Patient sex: M
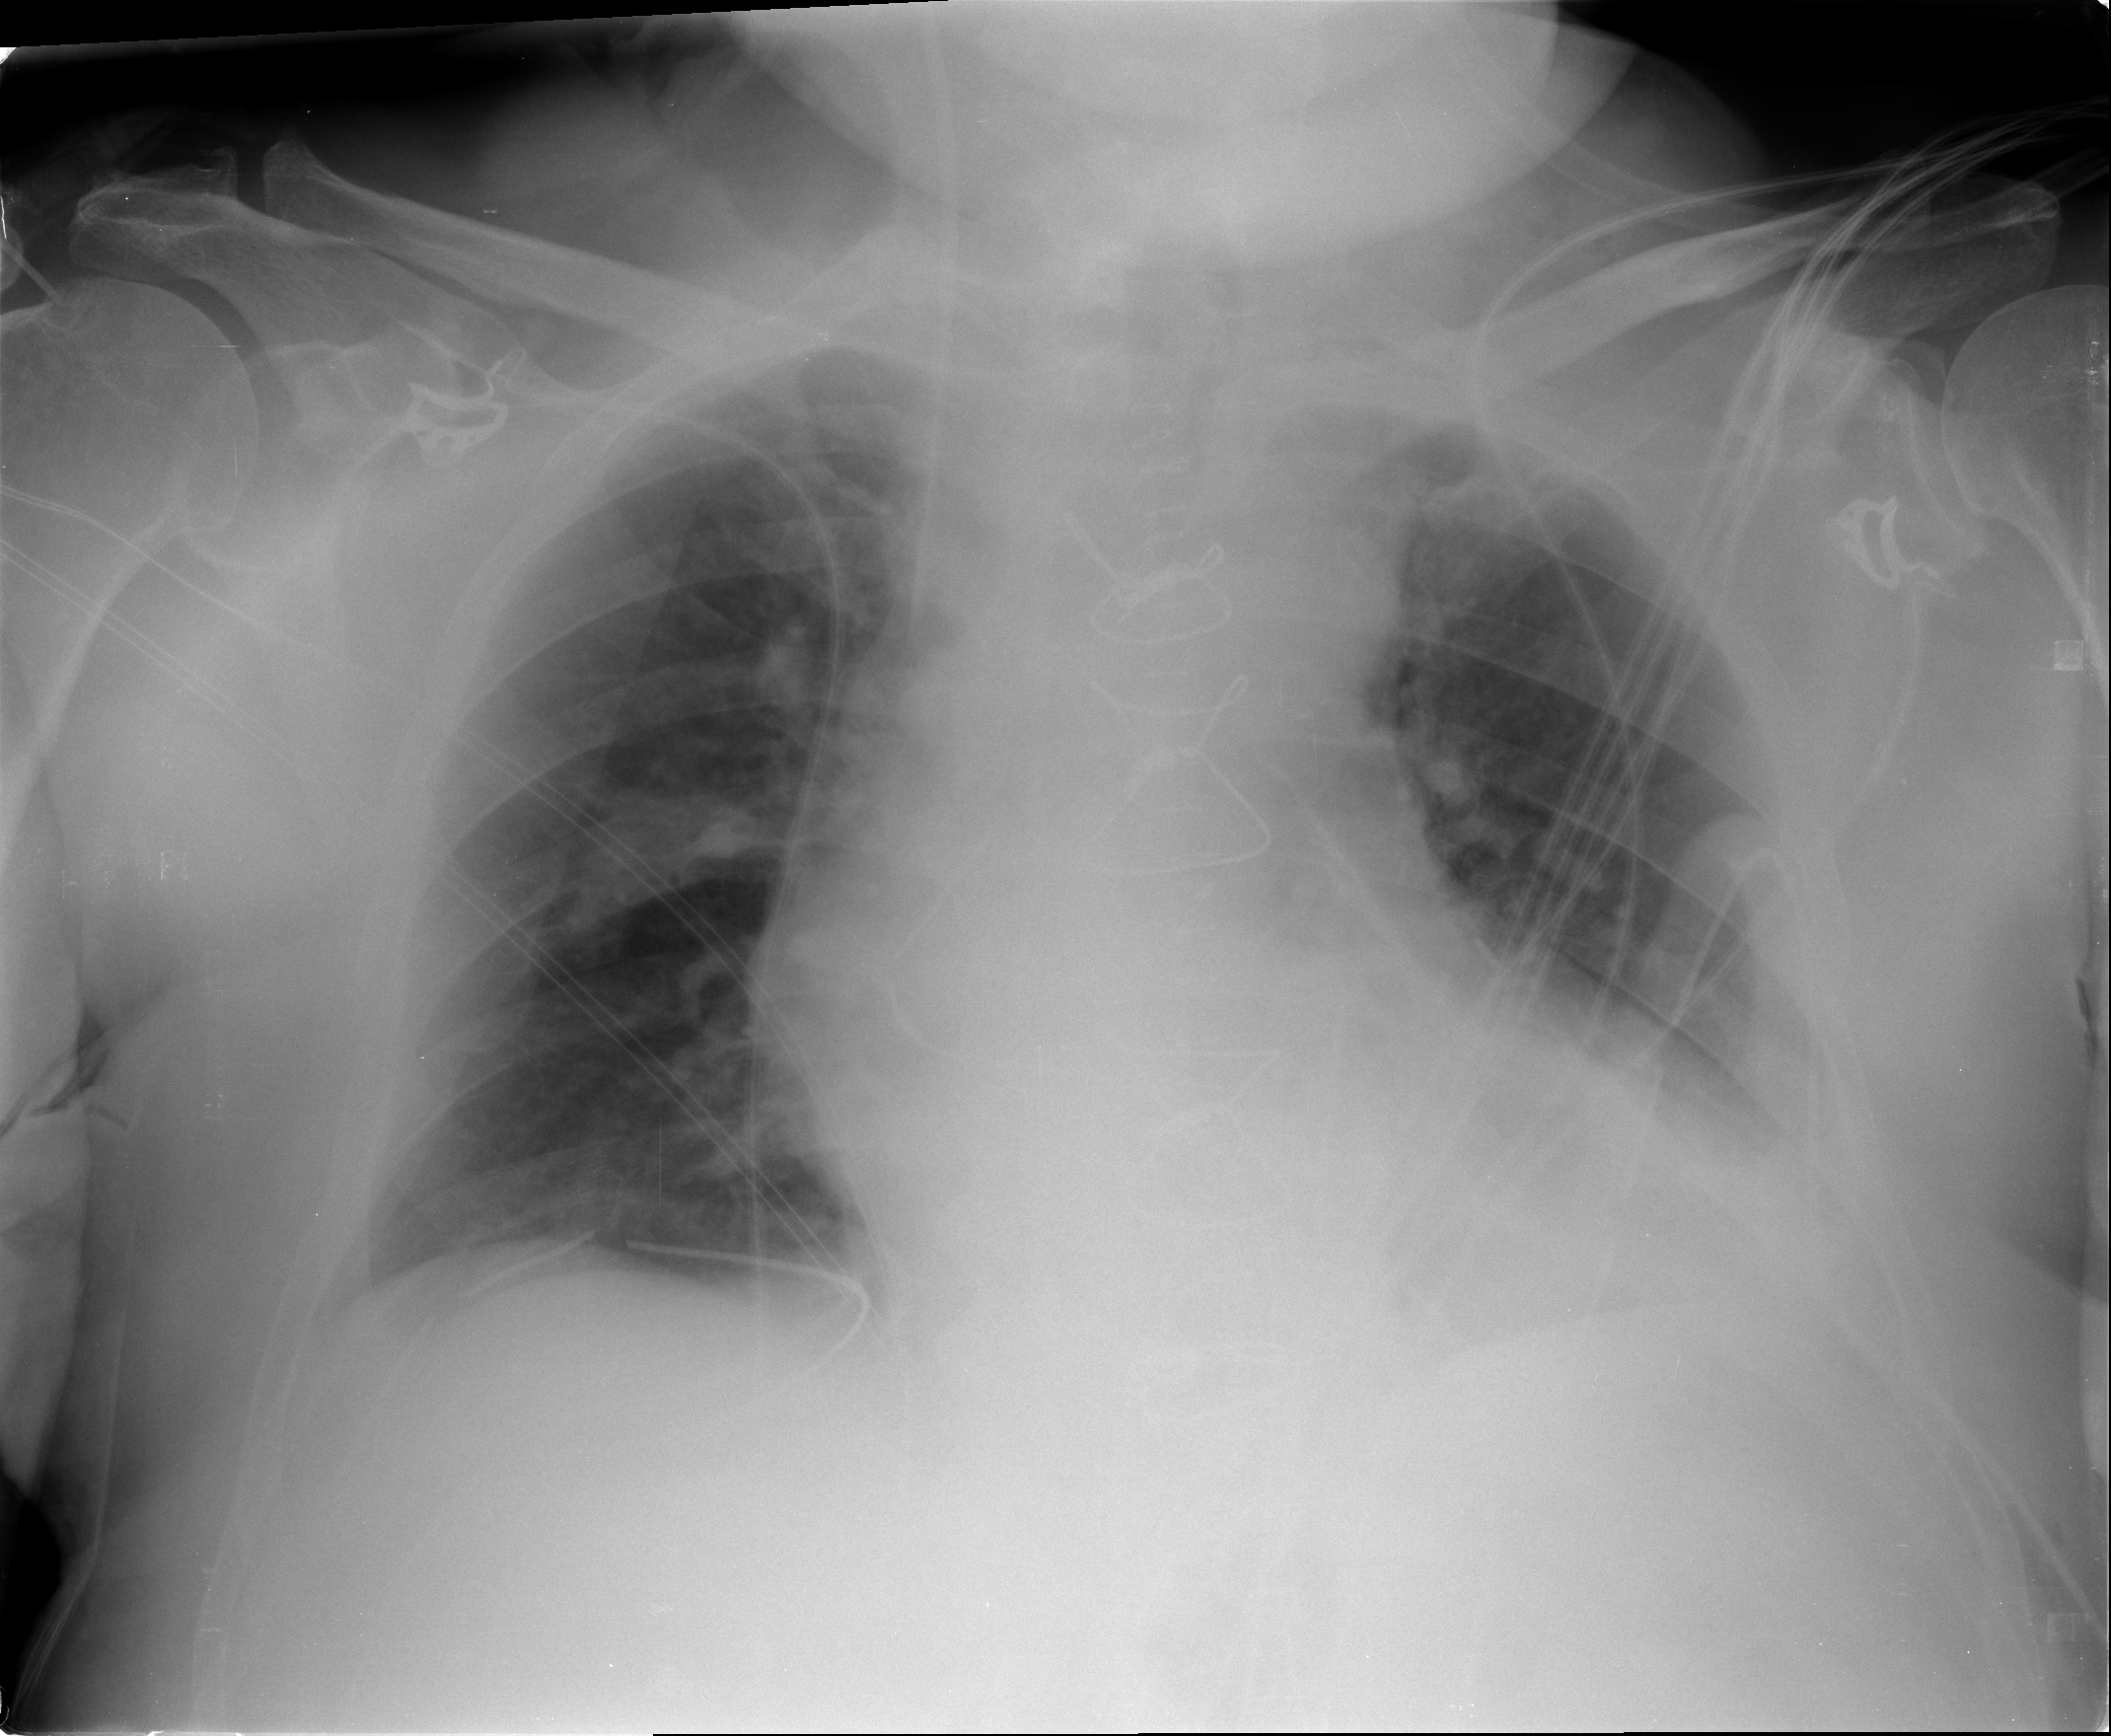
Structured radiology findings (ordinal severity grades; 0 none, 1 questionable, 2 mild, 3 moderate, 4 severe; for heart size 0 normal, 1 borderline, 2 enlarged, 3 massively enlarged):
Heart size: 0
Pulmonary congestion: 0
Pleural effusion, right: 0
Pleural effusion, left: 0
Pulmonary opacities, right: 0
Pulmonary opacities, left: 0
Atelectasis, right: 1
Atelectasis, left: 1